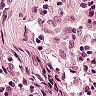
Metastatic tissue present: no